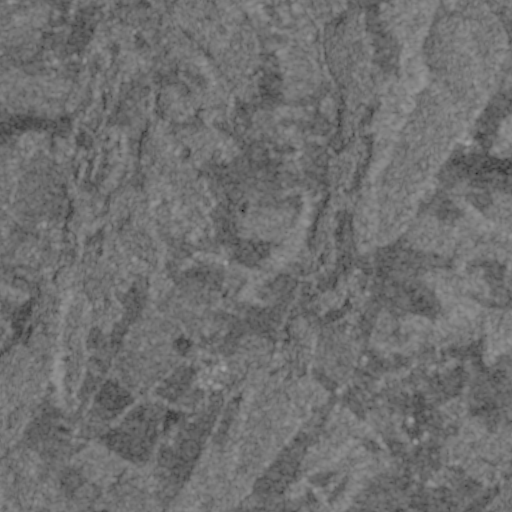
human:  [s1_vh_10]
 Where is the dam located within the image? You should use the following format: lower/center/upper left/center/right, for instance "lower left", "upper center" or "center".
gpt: The dam is located in the lower left of the image.
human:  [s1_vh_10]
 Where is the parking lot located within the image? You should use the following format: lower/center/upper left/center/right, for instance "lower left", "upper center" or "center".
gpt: The parking lot is located in the lower center of the image.
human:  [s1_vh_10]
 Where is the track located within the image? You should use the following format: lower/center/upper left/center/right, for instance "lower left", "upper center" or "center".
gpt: The track is located in the lower center of the image.
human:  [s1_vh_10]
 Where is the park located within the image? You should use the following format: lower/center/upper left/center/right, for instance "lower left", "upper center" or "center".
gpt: There is no park in the image.

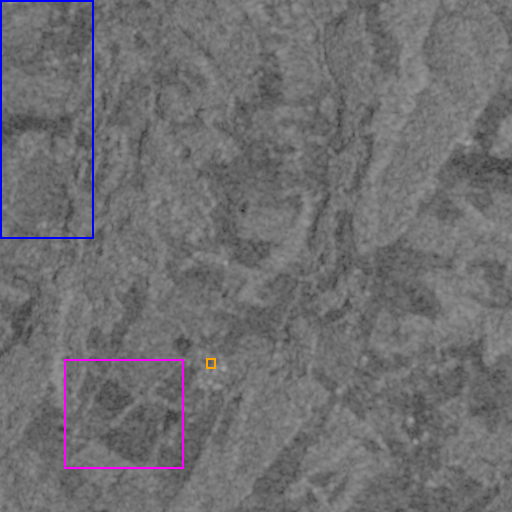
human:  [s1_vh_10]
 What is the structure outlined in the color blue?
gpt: The structure outlined in blue is a crop field.
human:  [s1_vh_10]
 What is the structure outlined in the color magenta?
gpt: The structure outlined in magenta is a park.
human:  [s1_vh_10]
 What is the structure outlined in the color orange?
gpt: The structure outlined in orange is a parking lot.
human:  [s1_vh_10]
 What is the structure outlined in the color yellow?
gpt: There is no yellow outline.